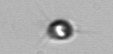
Label: Acanthoica_quattrospina